Field crop: maize
Growth stage: 2
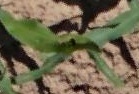
Species: maize